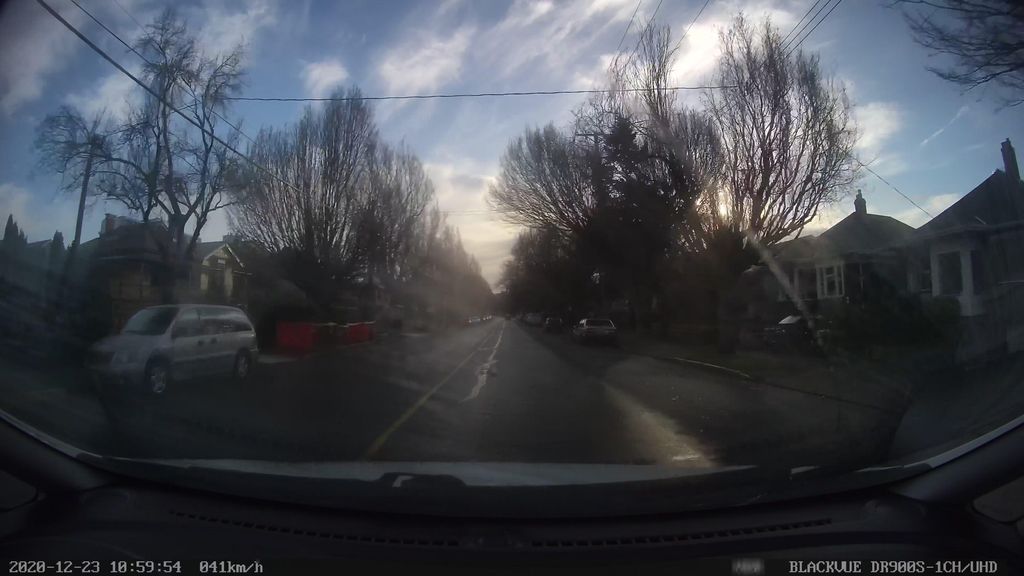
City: victoria